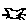
Label: cat